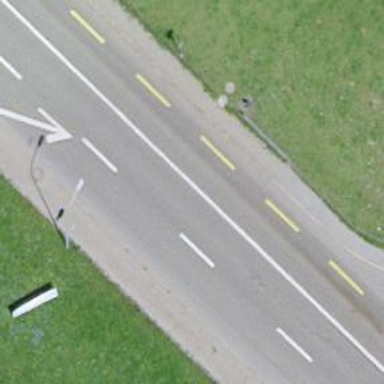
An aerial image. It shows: Asphalt road with primary highway designation. There is designated left lane for cyclists.